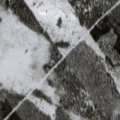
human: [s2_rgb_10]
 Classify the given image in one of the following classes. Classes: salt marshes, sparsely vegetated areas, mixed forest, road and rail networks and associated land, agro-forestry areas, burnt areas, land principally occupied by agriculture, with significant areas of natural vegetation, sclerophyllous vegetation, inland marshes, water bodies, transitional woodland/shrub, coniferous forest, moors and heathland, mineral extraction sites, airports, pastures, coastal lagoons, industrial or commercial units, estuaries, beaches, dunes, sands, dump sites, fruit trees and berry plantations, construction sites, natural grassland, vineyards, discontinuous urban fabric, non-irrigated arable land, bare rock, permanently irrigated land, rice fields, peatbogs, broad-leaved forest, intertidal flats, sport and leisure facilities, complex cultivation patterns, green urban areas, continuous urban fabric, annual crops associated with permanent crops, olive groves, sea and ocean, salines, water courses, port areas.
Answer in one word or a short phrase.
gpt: coniferous forest, transitional woodland/shrub, peatbogs